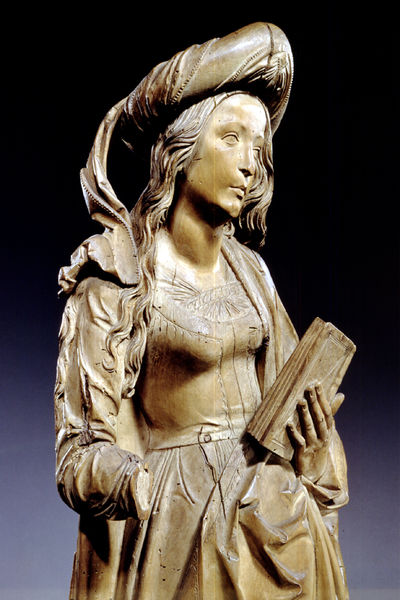
Titel: Weibliche Heilige
Künstler: Tilman Riemenschneider
Schlagwörter: hand, finger, frau, holz, kleid, gürtel, tuch, haube, stein, haare, dekoltee, locken, skulptur, blind, buch, münchen, schnitzerei, beschädigt, riemenschneider, tilman, kunigunde, bayerische staats museum